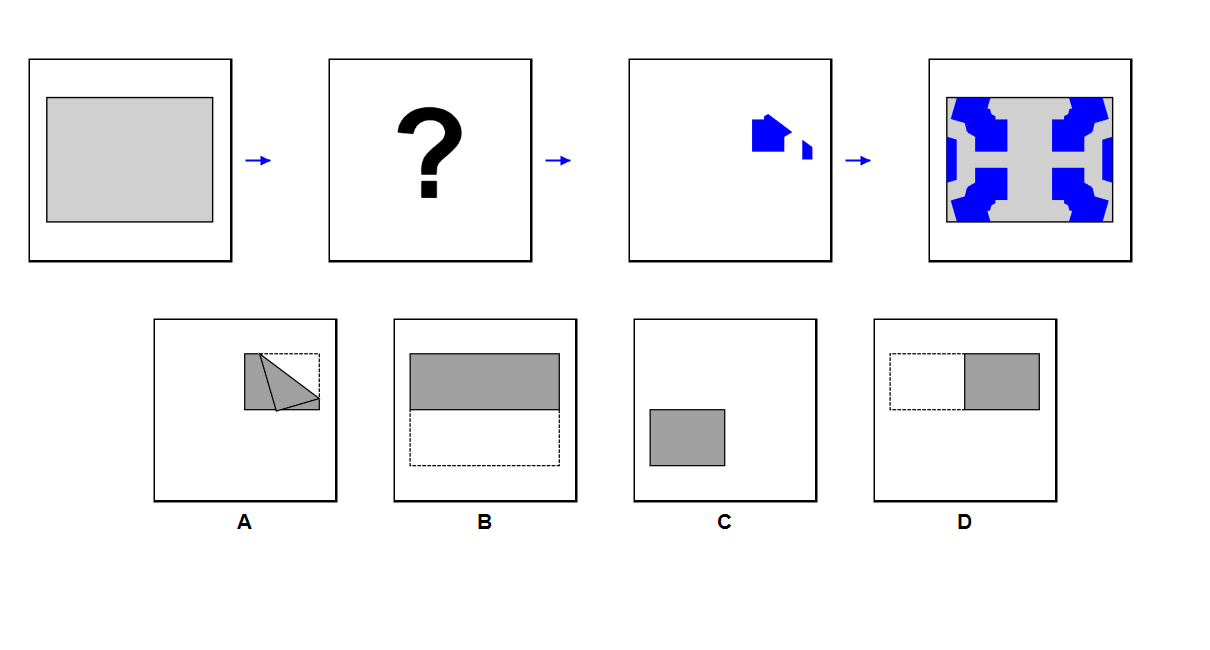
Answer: C